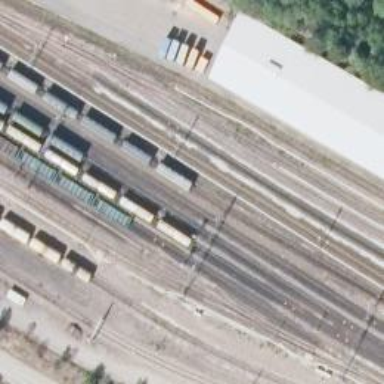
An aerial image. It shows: Railway signal.